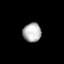
Tissue: lung
Cell type: Epithelial cells
Senescence score: 0.1131
Nuclear area (px): 342
Mean DAPI intensity: 178.693